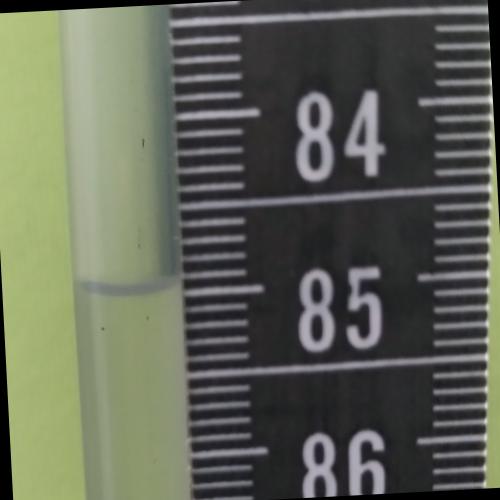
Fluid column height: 85.0 cm